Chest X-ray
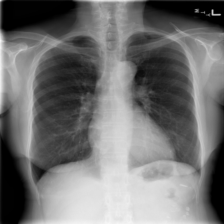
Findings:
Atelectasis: negative
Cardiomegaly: negative
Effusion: negative
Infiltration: negative
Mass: negative
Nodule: negative
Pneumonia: negative
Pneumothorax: negative
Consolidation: negative
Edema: negative
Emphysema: negative
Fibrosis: positive
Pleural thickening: positive
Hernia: negative